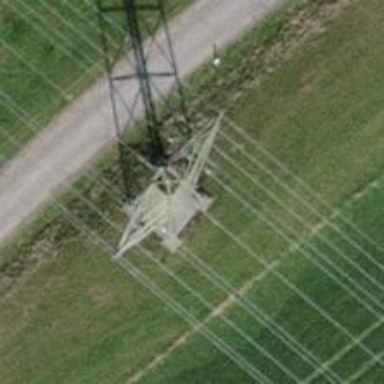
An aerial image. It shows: There is power line with 10 cables.